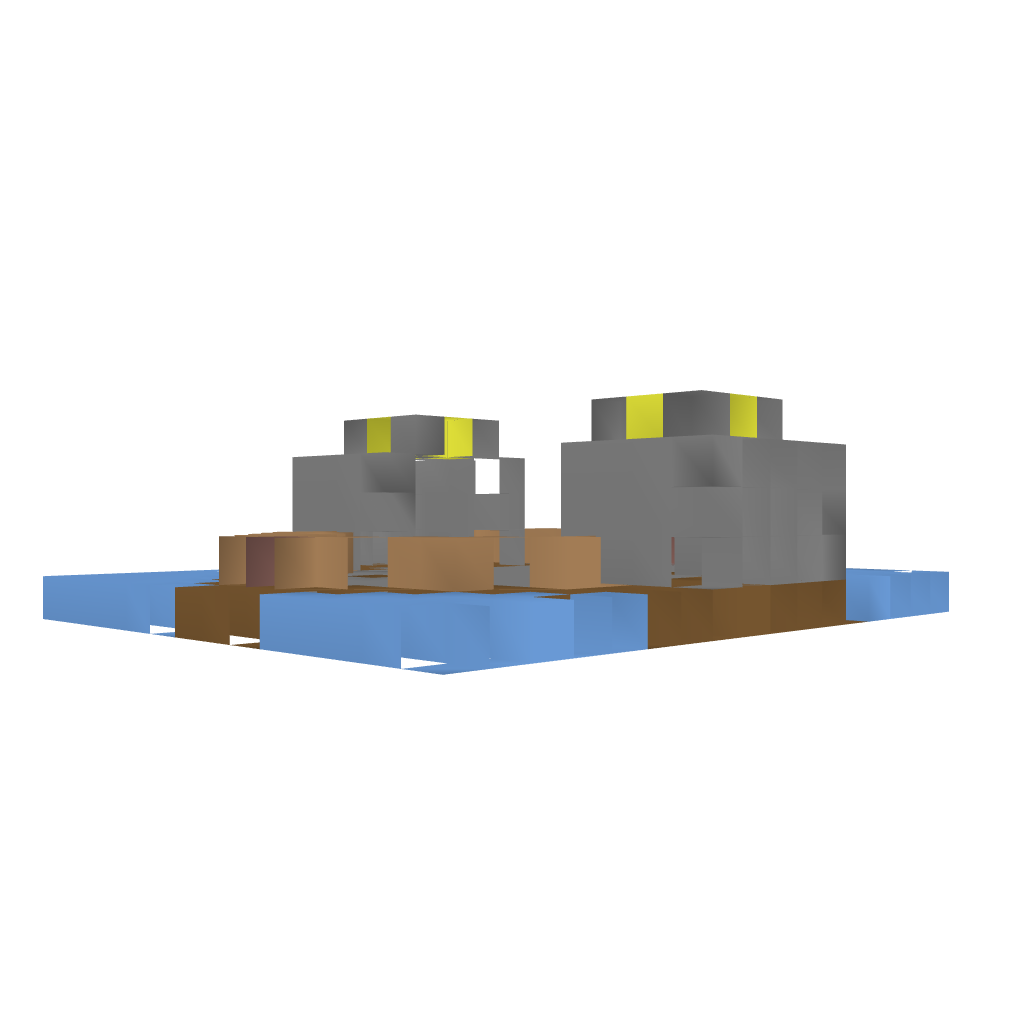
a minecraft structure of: Undead Horse Island!!! bad low quality